Aerial crown-view tile of a tropical tree (Barro Colorado Island, Panama), acquired 20241112:
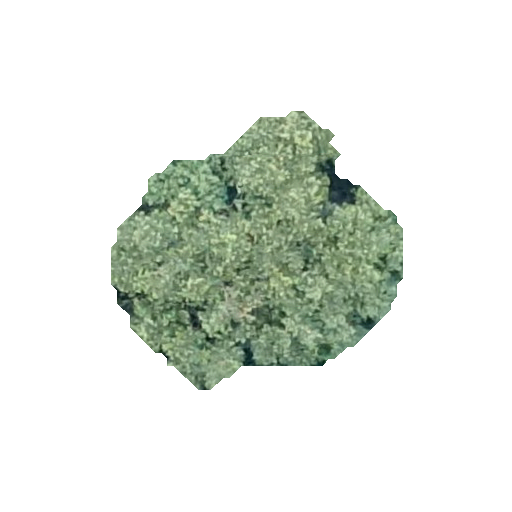
Species: Luehea seemannii
GBIF accepted scientific name: Luehea seemannii
Crown area: 84.995 m²